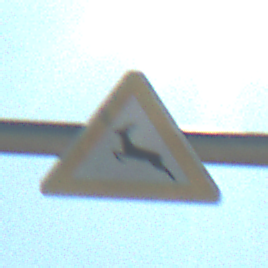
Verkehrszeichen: WildwechselRechts
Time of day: MorningAfternoon
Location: Outdoor (Special)
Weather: Clear
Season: NotSpecified
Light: Natural